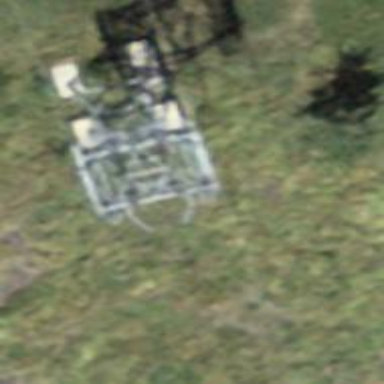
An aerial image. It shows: Pylon used for aerialway.